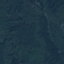
Label: Forest